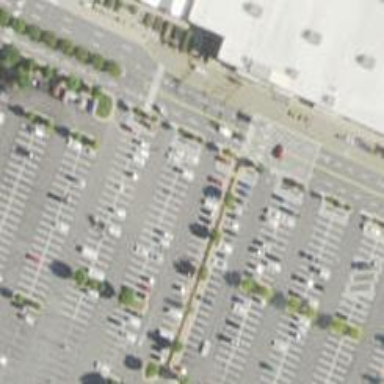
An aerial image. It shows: Parking space is available.